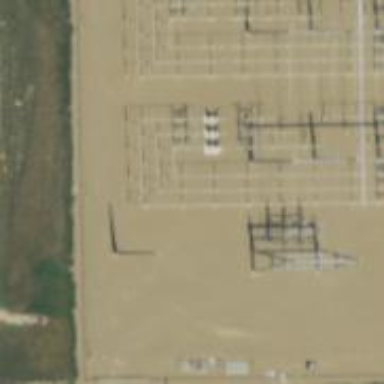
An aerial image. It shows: Switch for power supply.